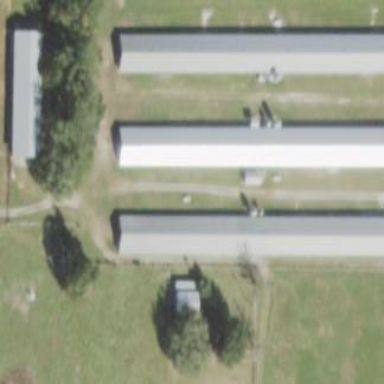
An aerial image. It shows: Poultry farmyard.